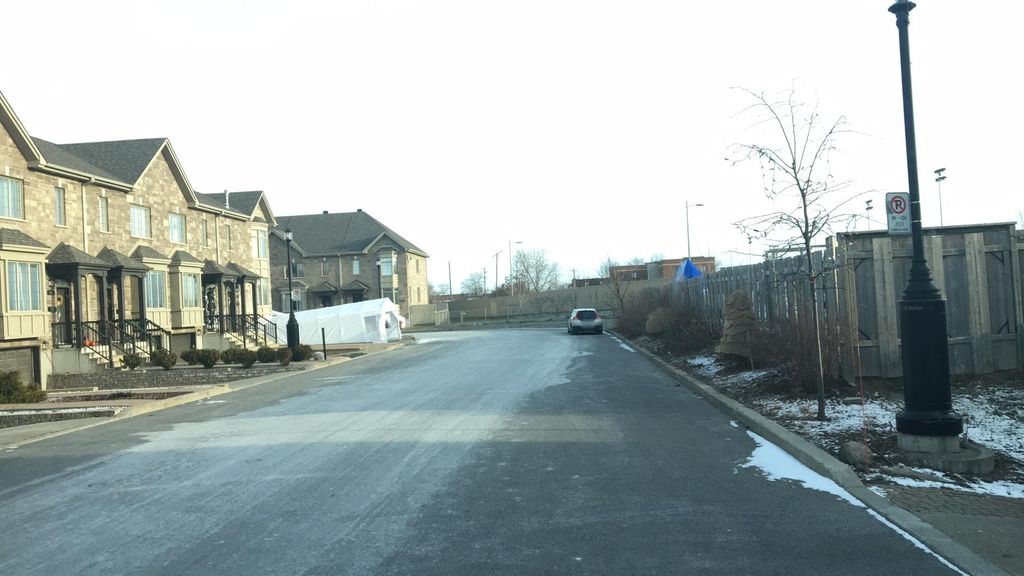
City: montreal